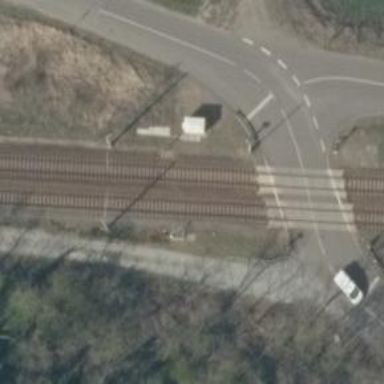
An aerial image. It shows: Railway signal.